Field crop: maize
Growth stage: 1
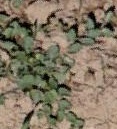
Species: convolvulus